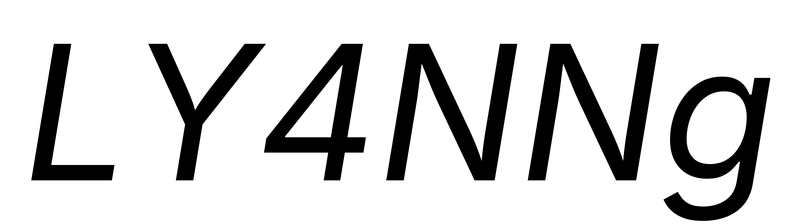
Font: Inter-Italic_Italic